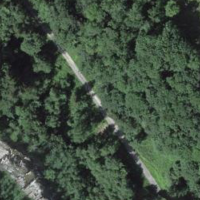
EUNIS habitat code: 43
Species observed at this site:
Filipendula ulmaria